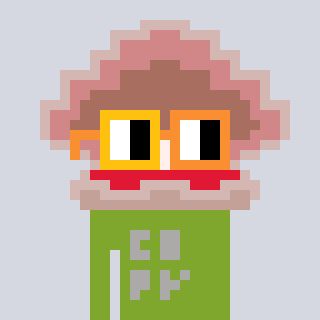
a pixel art character with square yellow and orange glasses, a oyster-shaped head and a slimegreen-colored body on a cool background